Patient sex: F
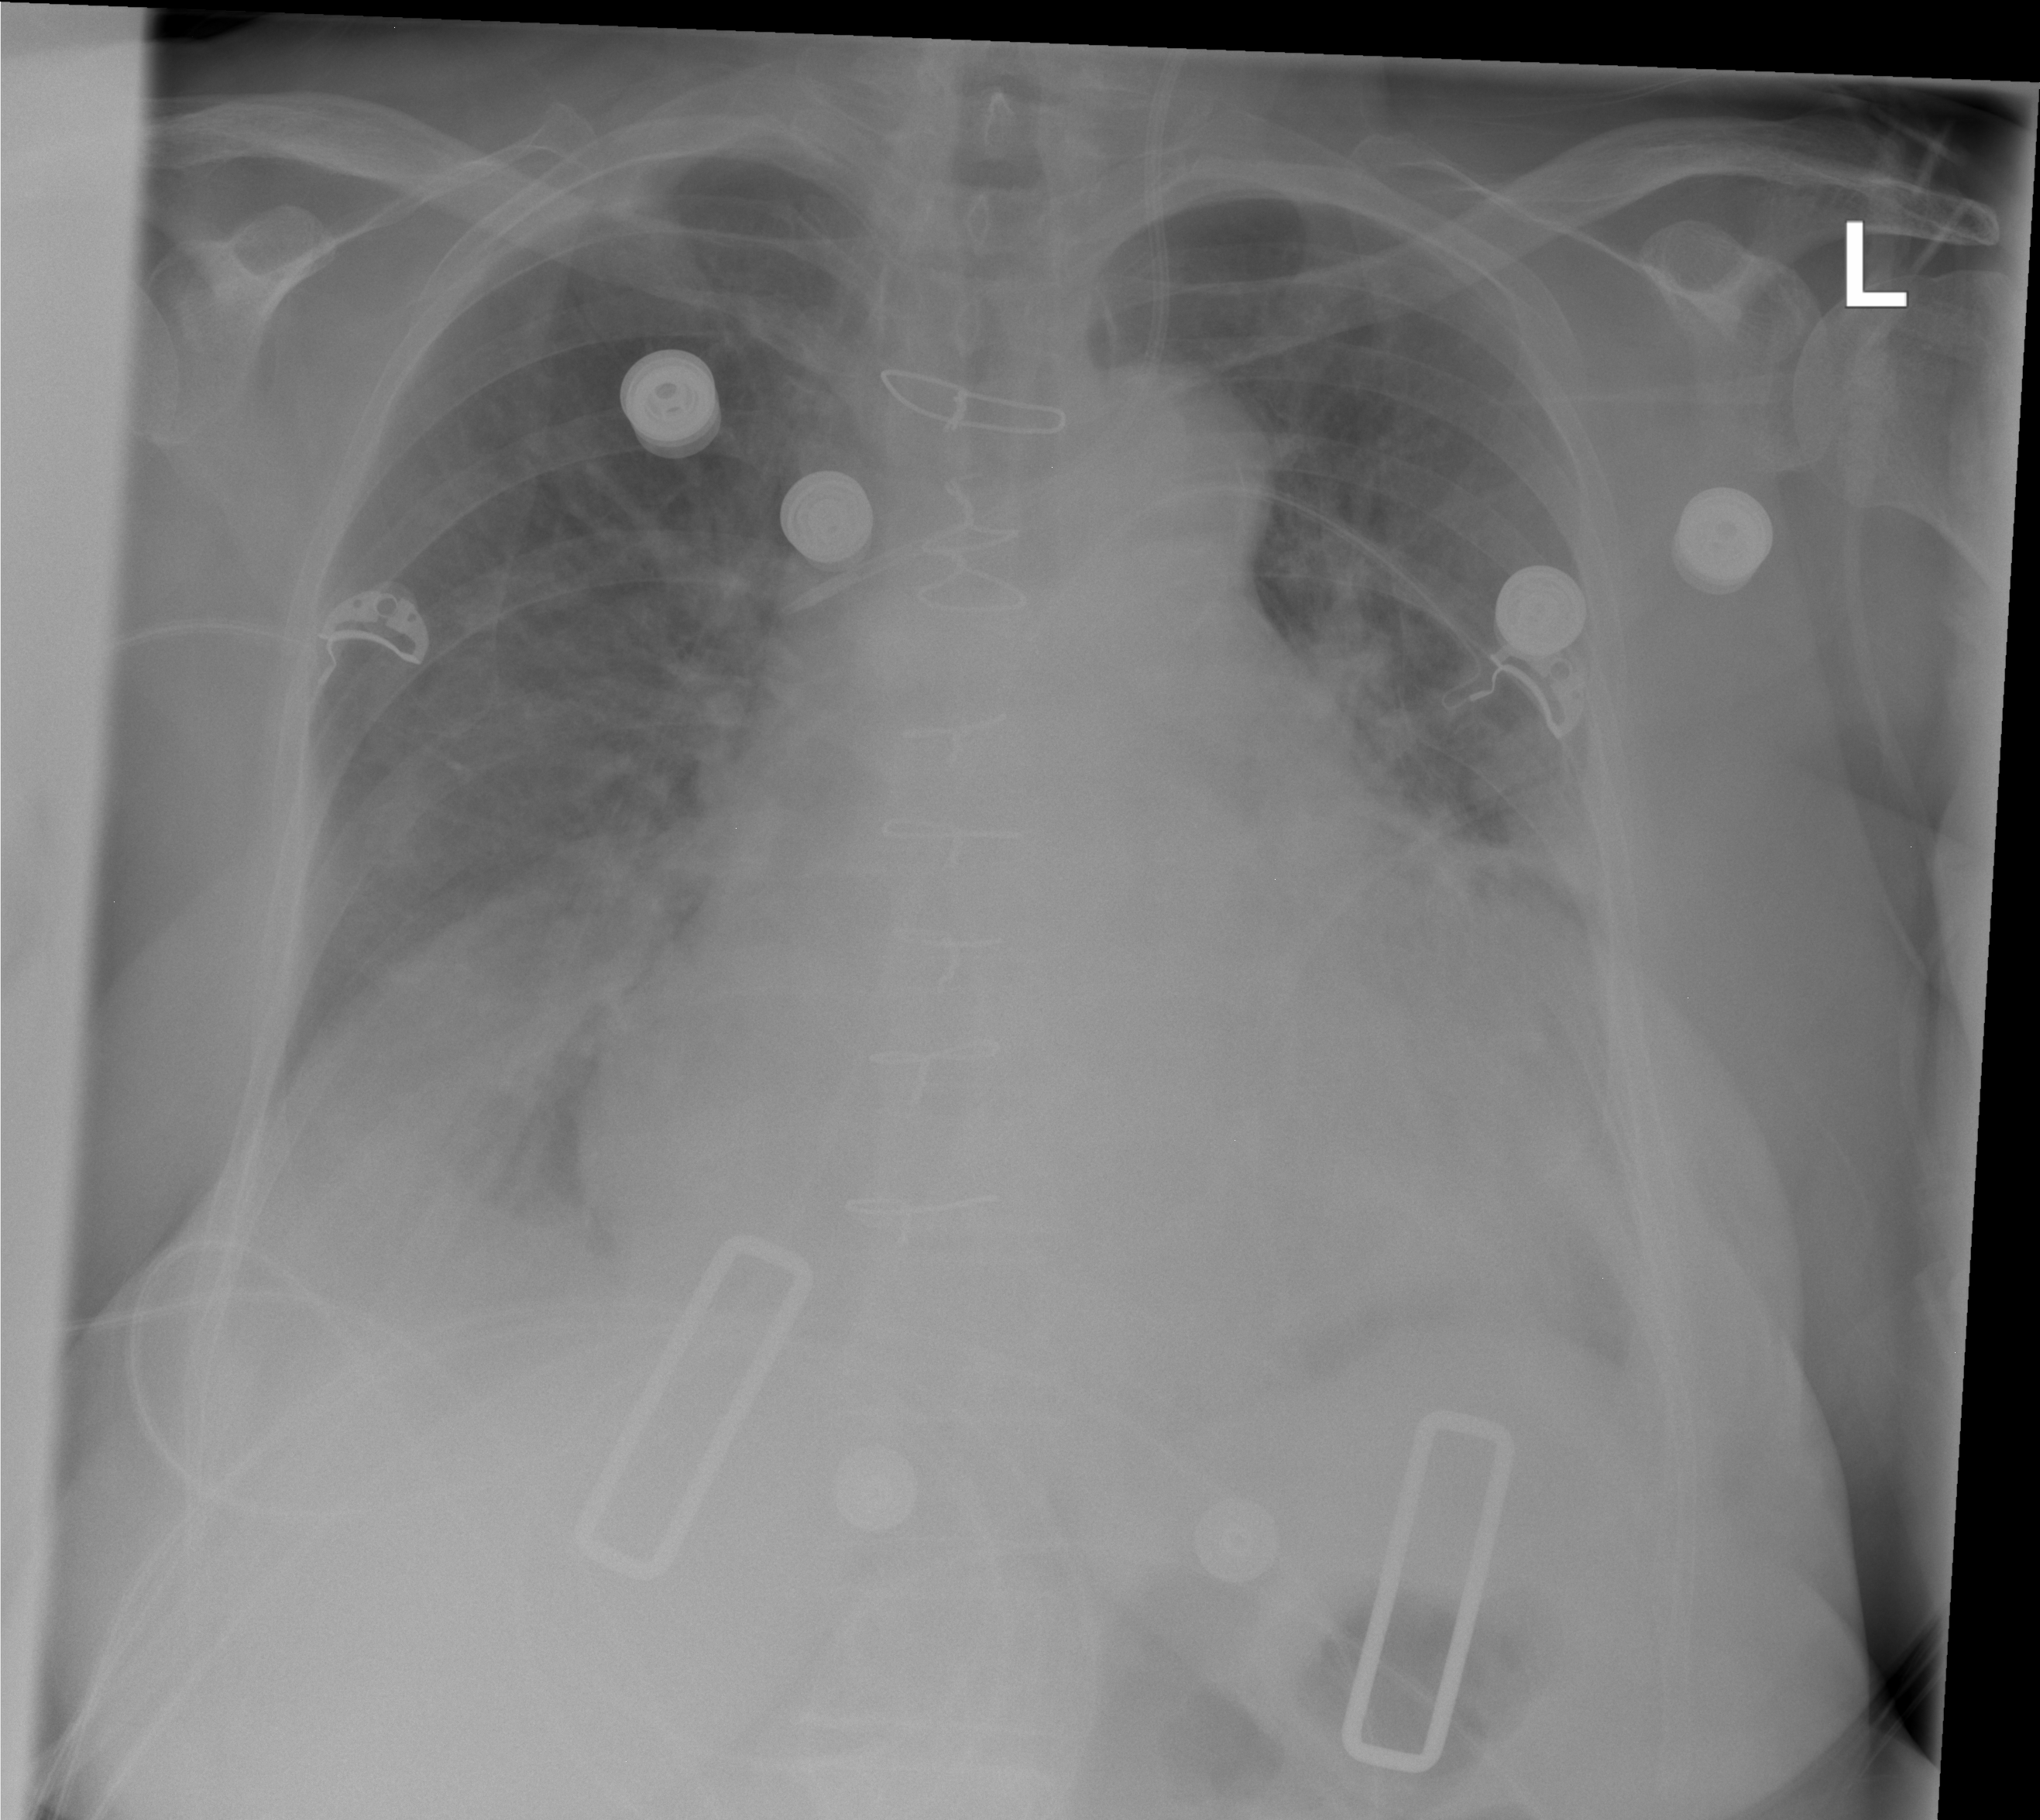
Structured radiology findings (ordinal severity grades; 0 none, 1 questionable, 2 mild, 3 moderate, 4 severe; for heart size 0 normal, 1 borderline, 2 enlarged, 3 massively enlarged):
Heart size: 2
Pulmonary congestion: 2
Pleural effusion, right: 2
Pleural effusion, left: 0
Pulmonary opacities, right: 2
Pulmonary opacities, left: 3
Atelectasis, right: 2
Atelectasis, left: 2